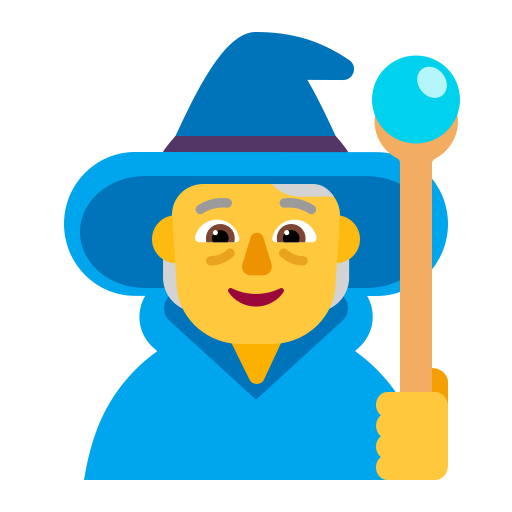
person mage flat default